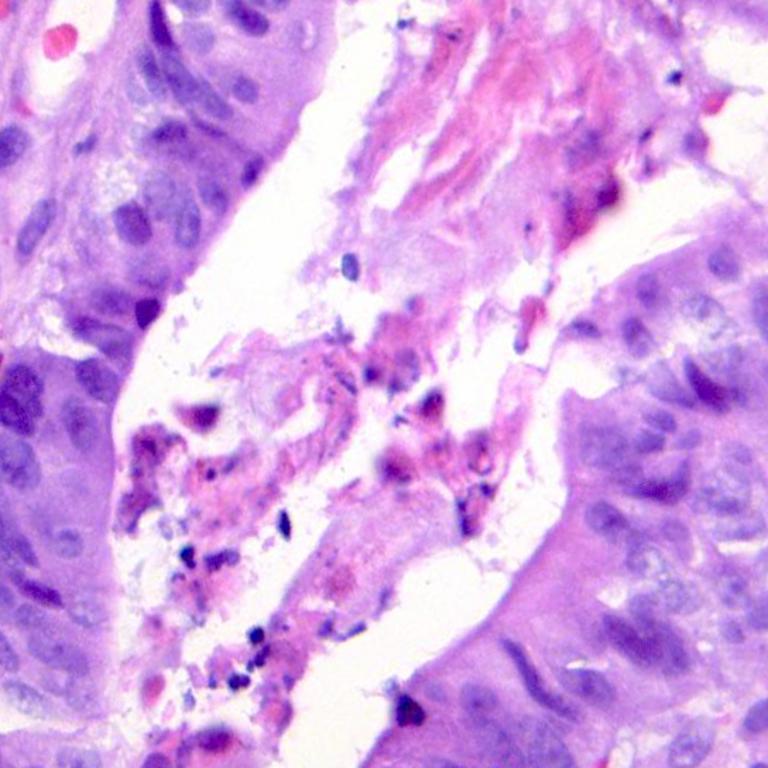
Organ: colon
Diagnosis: adenocarcinomas